Question: I tried to search Google, but i cannot formulate it clearly enough.
So idea is: if text cannot be displayed fully in a 'TextBlock', end of text should be removed and '...' should be added. For fixed size i can write something like this:
'''
DetailsListView.Items.Add(string.Format("{0}.{1} - {2}...", i + 1, j + 1, somestring.Remove(15)));
'''
but for dynamic WPF layout that looks ugly.
What the best way to do it?
---
i'm trying this one, but it doesn't work
'''
<ListView Grid.Row="1" Grid.Column="1" Grid.RowSpan="2" Margin="5" Name="TaskListView">
<ListView.ItemTemplate>
<DataTemplate>
<TextBlock TextTrimming="CharacterEllipsis" Text="{Binding}"></TextBlock>
</DataTemplate>
</ListView.ItemTemplate>
</ListView>
'''
just a scrollbar appears

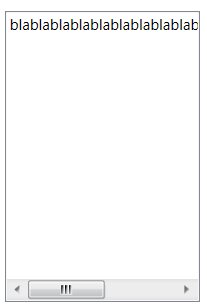
Answer: No need to do it yourself, 'TextBlock' can already do this for you:
'''
<TextBlock TextTrimming="CharacterEllipsis"/>
'''
It seems your text is in a list of some sort you need to set this on the 'TextBlock' in a 'DataTemplate' for each item in the list, e.g.:
'''
<ListView ScrollViewer.HorizontalScrollBarVisibility="Disabled">
<ListView.ItemTemplate>
<DataTemplate>
<TextBlock TextTrimming="CharacterEllipsis"/>
</DataTemplate>
</ListView.ItemTemplate>
</ListView>
'''
Of course if your 'TextBlock' is in a pane that grows as it needs then there is nothing to trim - you can set a fixed size on your 'TextBlock', or your 'ListView' and disable horizontal scrolling.